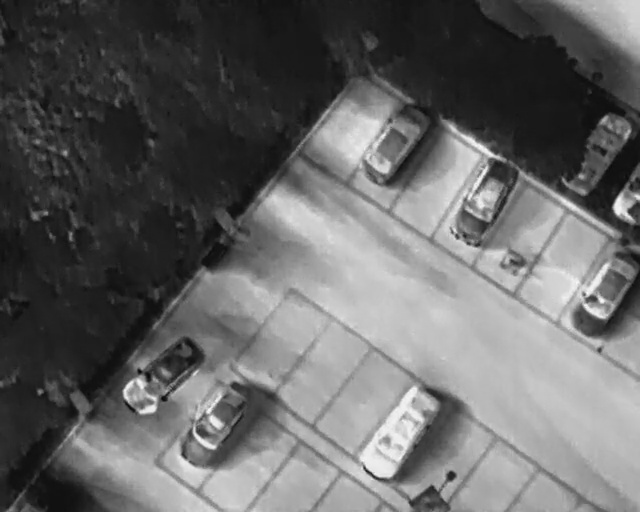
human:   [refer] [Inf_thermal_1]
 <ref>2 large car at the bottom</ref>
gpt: <box>[[26, 78, 40, 86, 33], [54, 80, 70, 88, 33]]</box>

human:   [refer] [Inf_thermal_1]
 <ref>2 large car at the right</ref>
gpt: <box>[[68, 35, 82, 43, 30], [87, 50, 100, 64, 178]]</box>